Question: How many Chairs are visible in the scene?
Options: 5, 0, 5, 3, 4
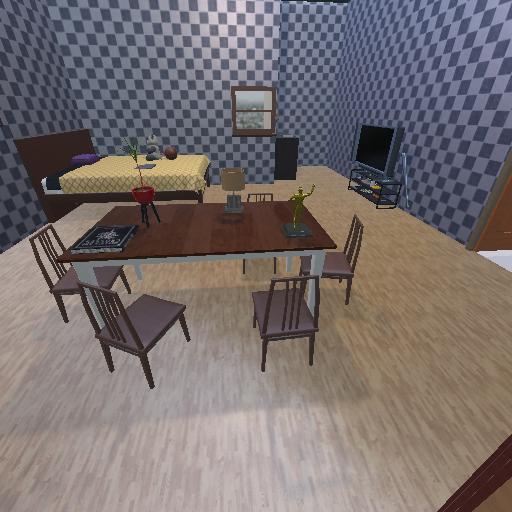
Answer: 5